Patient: sex M, age 33
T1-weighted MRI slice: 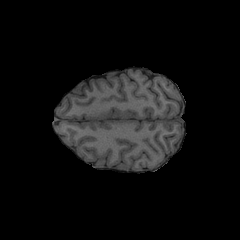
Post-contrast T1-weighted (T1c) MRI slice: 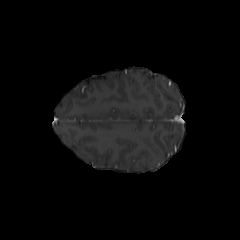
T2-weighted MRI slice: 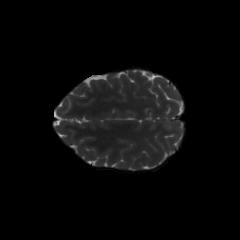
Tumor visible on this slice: no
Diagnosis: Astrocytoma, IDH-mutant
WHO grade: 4